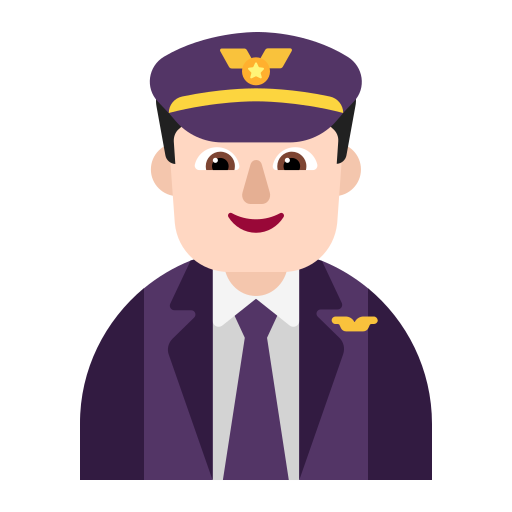
man pilot flat light